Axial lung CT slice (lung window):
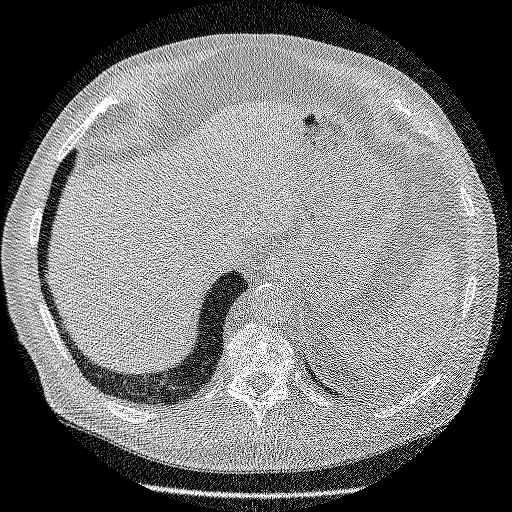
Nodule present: no